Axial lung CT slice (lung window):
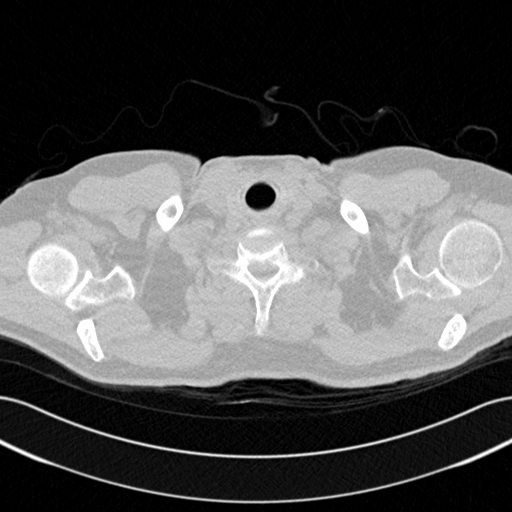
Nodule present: no